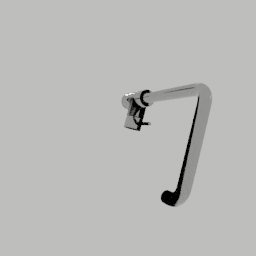
Label: appliances